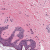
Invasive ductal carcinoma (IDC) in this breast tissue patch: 0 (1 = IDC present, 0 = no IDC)